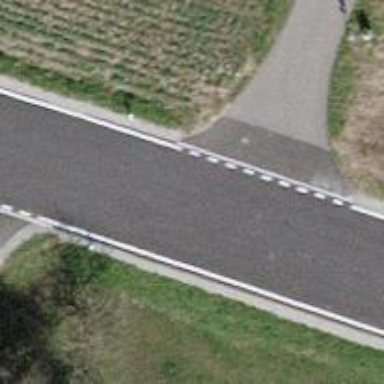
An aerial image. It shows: Tertiary road with asphalt surface.